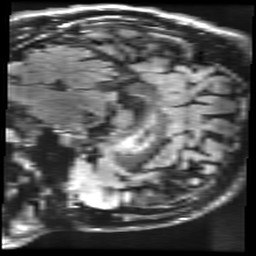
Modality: FLAIR
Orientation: sagittal
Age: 21
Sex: male
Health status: healthy
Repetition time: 12 s
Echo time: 0.09782 s